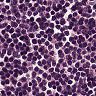
Metastatic tissue present: no